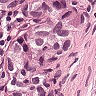
Metastatic tissue present: yes